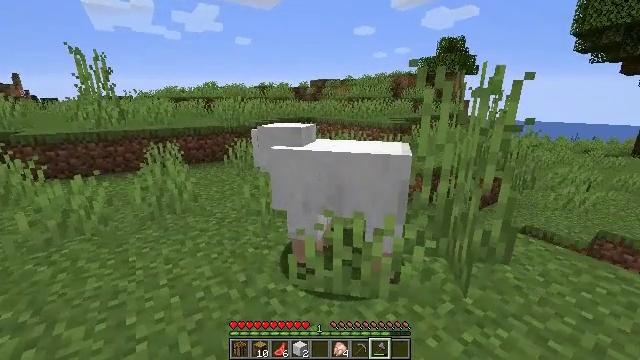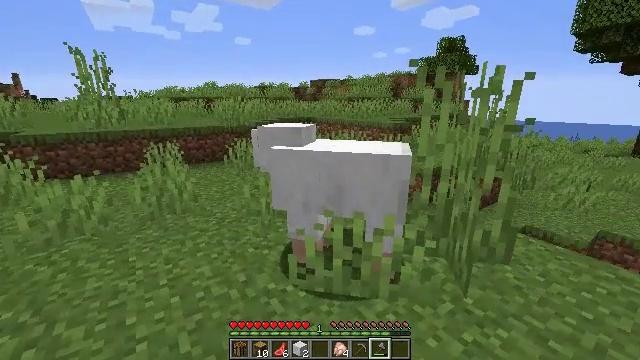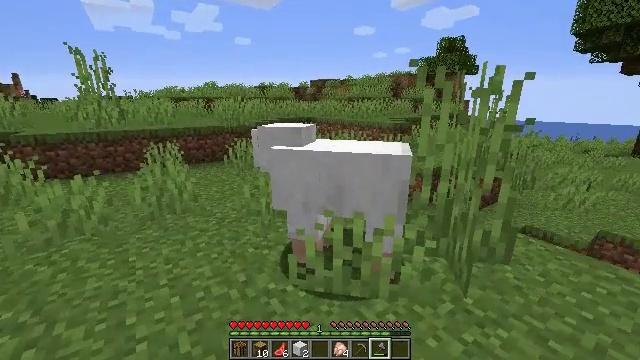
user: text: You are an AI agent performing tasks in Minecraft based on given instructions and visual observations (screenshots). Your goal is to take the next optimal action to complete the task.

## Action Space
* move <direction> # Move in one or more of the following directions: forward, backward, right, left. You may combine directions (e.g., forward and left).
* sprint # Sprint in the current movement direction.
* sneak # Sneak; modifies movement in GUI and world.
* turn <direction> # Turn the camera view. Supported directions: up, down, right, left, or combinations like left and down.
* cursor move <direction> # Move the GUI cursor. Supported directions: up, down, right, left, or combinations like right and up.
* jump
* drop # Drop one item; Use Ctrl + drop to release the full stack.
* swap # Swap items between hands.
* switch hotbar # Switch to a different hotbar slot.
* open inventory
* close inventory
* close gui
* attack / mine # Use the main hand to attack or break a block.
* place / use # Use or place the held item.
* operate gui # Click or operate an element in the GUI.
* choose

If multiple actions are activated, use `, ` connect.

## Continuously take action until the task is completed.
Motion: motion action
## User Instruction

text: Hunt animals.
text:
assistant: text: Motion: no_op
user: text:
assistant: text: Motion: no_op
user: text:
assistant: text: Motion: no_op